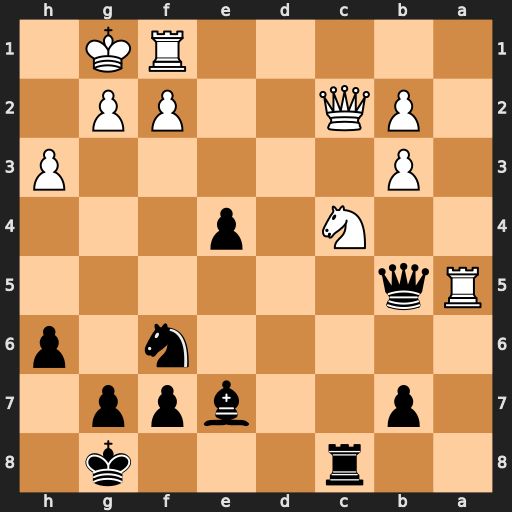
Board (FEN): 2r3k1/1p2bpp1/5n1p/Rq6/2N1p3/1P5P/1PQ2PP1/5RK1
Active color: b
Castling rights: -
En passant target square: -
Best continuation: Qxa5 Nxa5 Rxc2